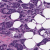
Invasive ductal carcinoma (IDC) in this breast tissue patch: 1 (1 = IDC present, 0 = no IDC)